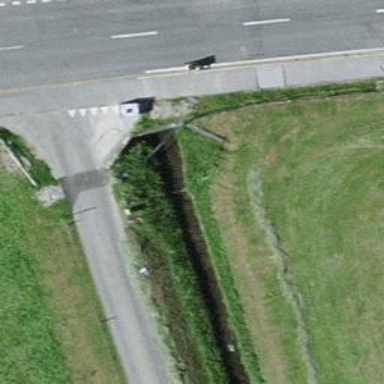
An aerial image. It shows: Drain that serves as waterway.